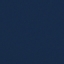
Land use / land cover: SeaLake